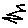
Label: zigzag